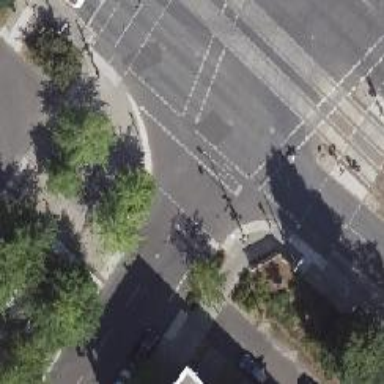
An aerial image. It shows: Road with traffic signals.